Question: I have assigned an icon to my application from the Properties window in Solution Explorer in Visual Studio; the application's icon changed successfully but the title bar is still showing the default icon:

I've rebuilt my application but it still displays the default icon. What am I doing wrong?
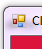
Answer: Because forms have a different icaon configuration than the application. Set the icon on the form, not ONLY on the application.